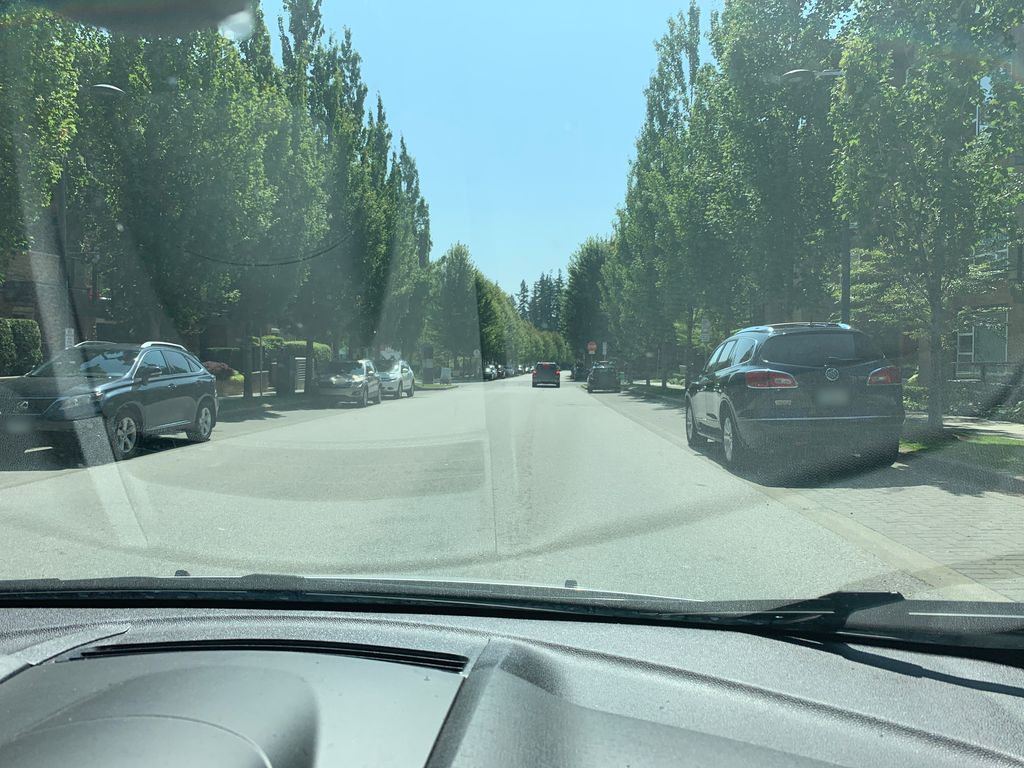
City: vancouver